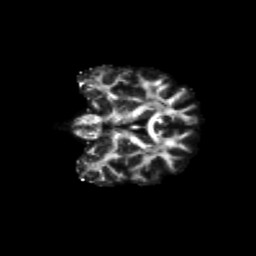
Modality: FA
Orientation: coronal
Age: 56
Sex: female
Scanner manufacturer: siemens
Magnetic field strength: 3 T
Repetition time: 4.71 s
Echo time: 0.0906 s